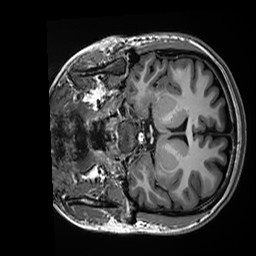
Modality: T1w
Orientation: coronal
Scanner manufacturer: siemens
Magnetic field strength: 3 T
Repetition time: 2.5 s
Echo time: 0.00299 s